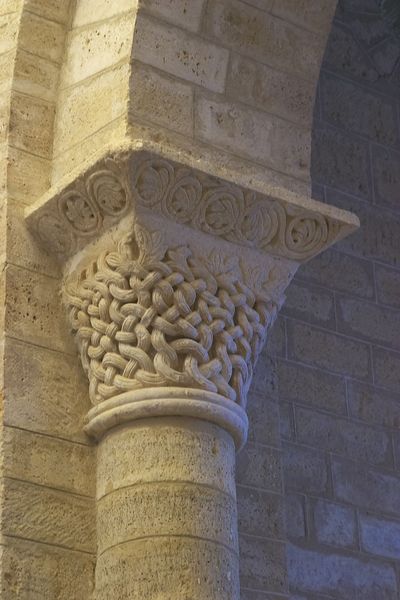
Titel: San Martin in Fromista
Standort: Fromista, San Martin (EU - E)
Schlagwörter: blätter, schatten, sand, blumen, hell, licht, marmor, pfeiler, säule, gebäude, beige, muster, ornament, wand, band, stein, kirche, ranken, bogen, mauer, ziegel, verzierung, stuck, gewölbe, geflecht, eckig, torbogen, mauerwerk, kapitell, halbrund, putz, eck, sandstein, geflochten, romanik, fresko, reben, schaft, kapitel, gemauert, gewälbe, karolingisch, sanstein, verschlungne